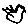
Label: bird